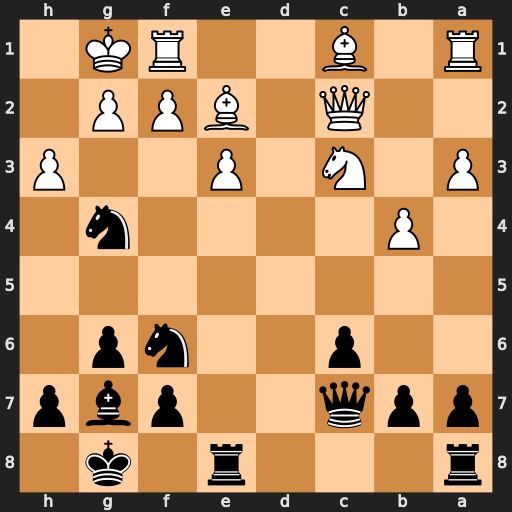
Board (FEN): r3r1k1/ppq2pbp/2p2np1/8/1P4n1/P1N1P2P/2Q1BPP1/R1B2RK1
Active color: b
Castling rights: -
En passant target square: -
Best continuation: Qh2#